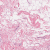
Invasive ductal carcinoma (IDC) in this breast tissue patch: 0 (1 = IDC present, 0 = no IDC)